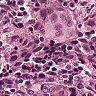
Metastatic tissue present: yes